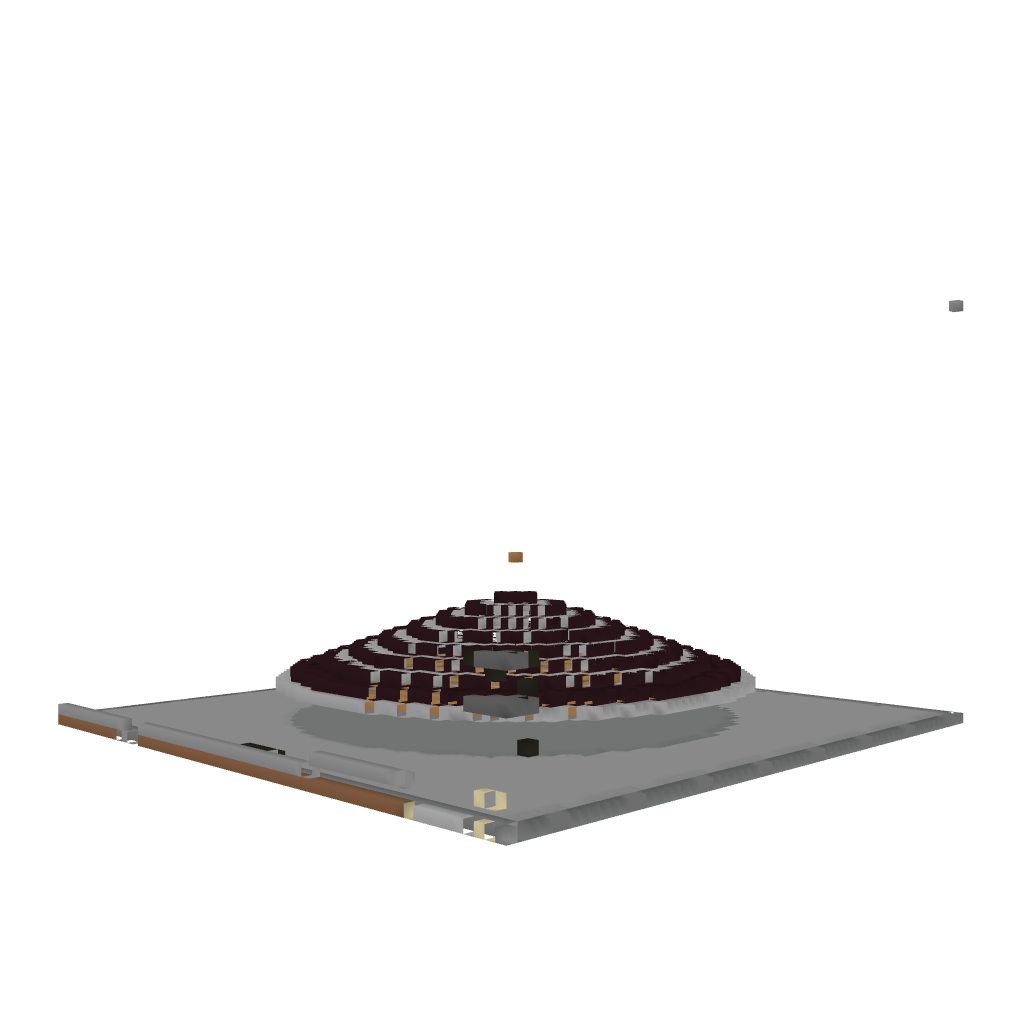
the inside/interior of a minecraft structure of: Simple Maze